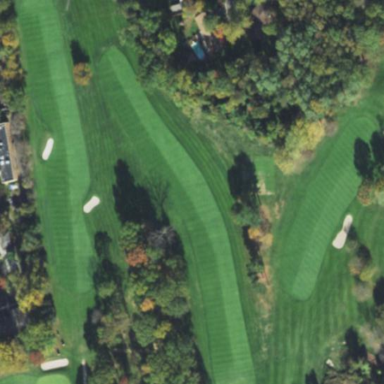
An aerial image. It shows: Grassy area designated as golf fairway.